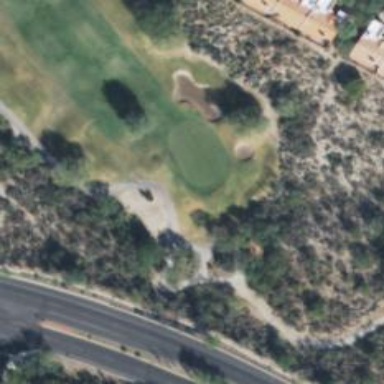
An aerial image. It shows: Service road designated as golf cart path.